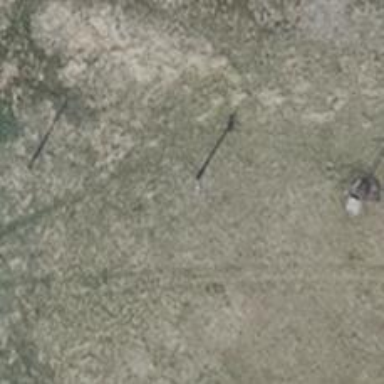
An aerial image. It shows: Power pole.